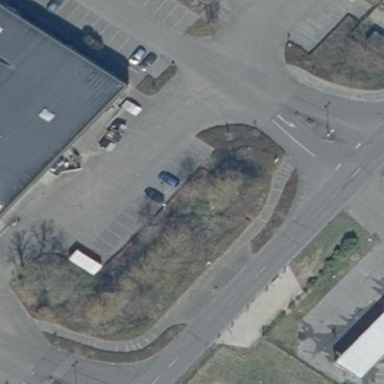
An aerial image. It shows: Parking area with surface.